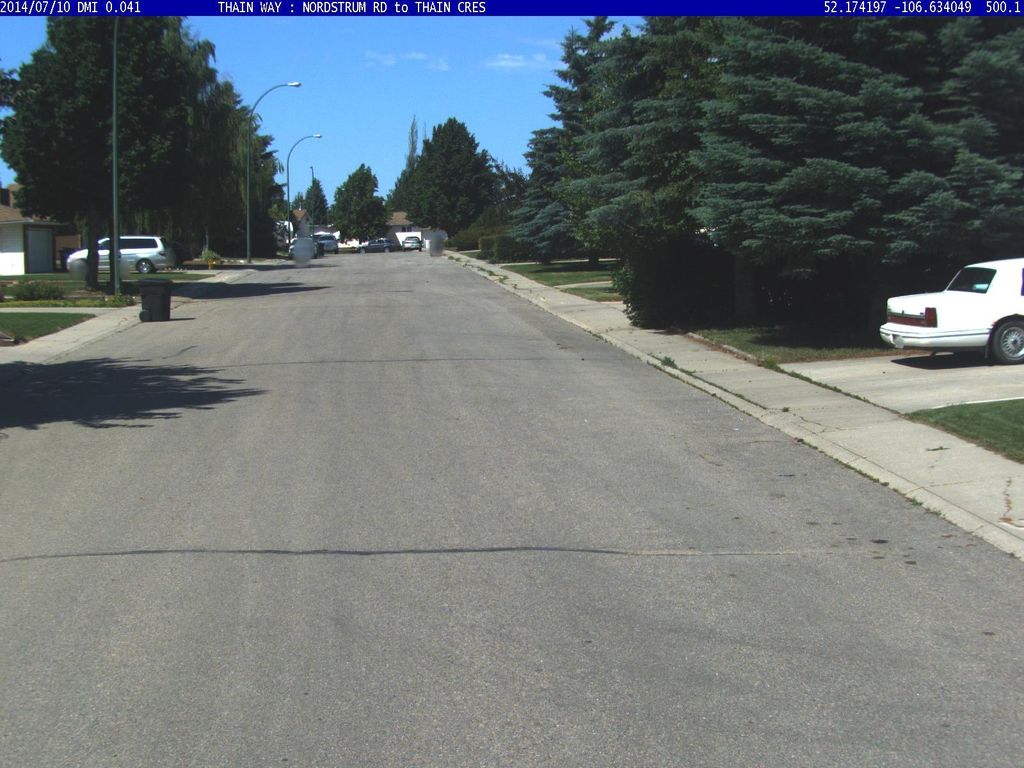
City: saskatoon